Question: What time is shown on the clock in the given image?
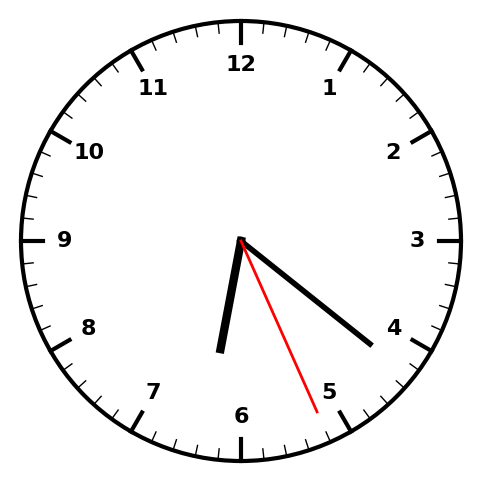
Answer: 06:21:26